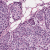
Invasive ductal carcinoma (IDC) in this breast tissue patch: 1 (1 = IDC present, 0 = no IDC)